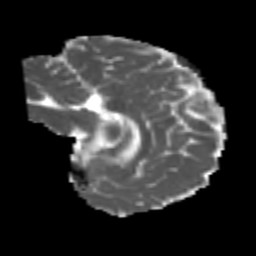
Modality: MD
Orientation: sagittal
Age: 23
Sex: male
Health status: healthy